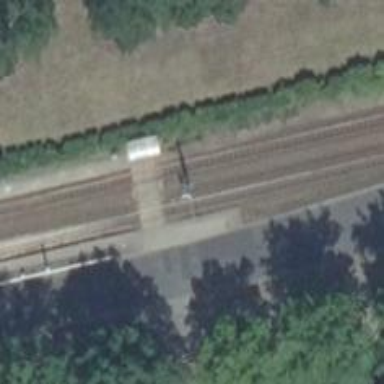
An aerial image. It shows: Platform with shelter for public transport. The platform serves both railway and road transport.